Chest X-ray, PA view. Patient: 18 years old, sex F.
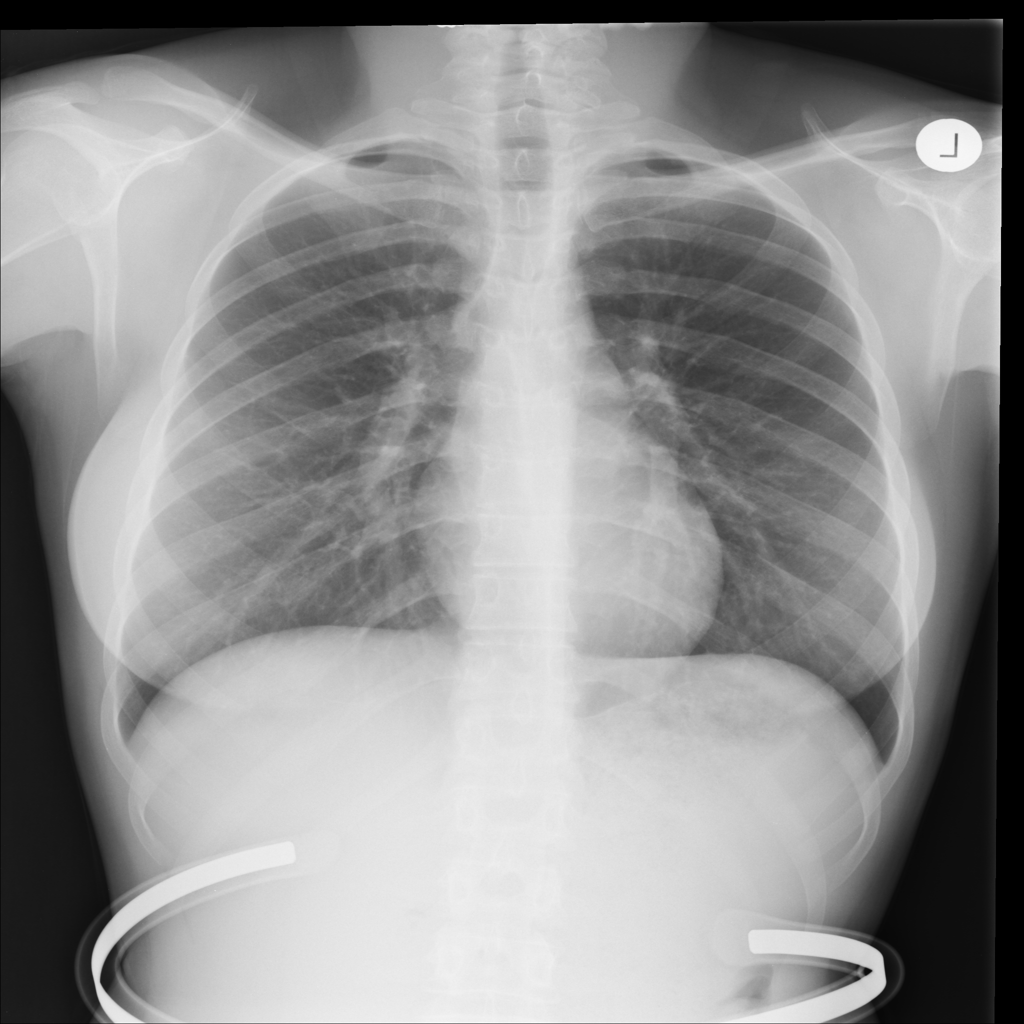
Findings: No Finding